Group 1:
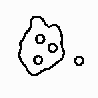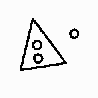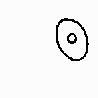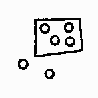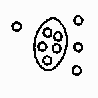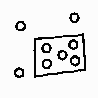
Group 2:
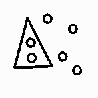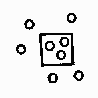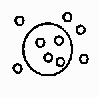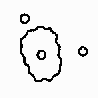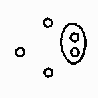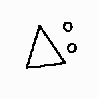
Rule separating the two groups: There are more small circles inside the figure outline than outside vs. there are fewer small circles inside the figure outline than outside.
Concepts: cluster, fewer, greater, greater than, inside, interior_exterior, less, less than, lesser, more, number, quantity_comparison, shape_cluster
Author: Mikhail M. Bongard
Reference: M. M. Bongard, Pattern Recognition, Spartan Books, 1970, p. 223.